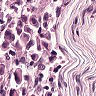
Metastatic tissue present: yes